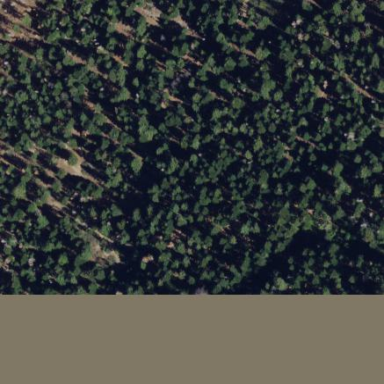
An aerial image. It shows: Evergreen needle-leaved woodland.